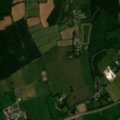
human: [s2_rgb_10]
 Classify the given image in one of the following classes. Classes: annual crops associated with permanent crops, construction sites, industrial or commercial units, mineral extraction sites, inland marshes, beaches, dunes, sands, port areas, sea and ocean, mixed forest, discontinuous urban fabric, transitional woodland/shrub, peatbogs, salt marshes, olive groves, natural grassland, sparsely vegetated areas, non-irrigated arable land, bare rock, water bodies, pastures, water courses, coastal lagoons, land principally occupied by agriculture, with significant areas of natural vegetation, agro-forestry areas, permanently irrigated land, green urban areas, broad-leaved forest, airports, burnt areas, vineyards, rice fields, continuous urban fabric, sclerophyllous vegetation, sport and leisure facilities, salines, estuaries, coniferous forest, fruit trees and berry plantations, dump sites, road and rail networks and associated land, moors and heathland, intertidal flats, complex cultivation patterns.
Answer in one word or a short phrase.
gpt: discontinuous urban fabric, non-irrigated arable land, pastures